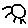
Label: sun